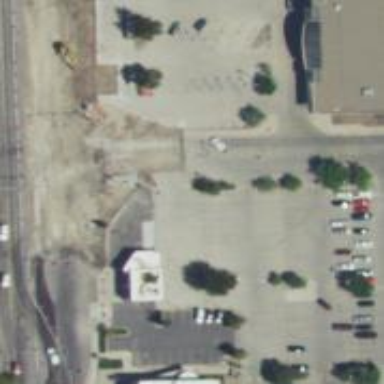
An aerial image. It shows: Parking space is available.